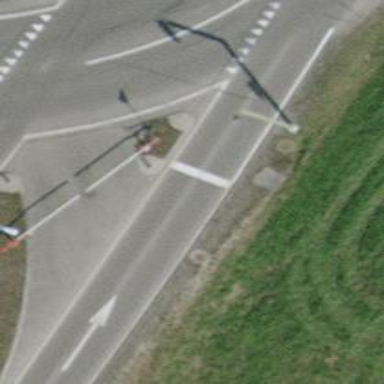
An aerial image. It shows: Road with traffic signals.